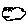
Label: cloud